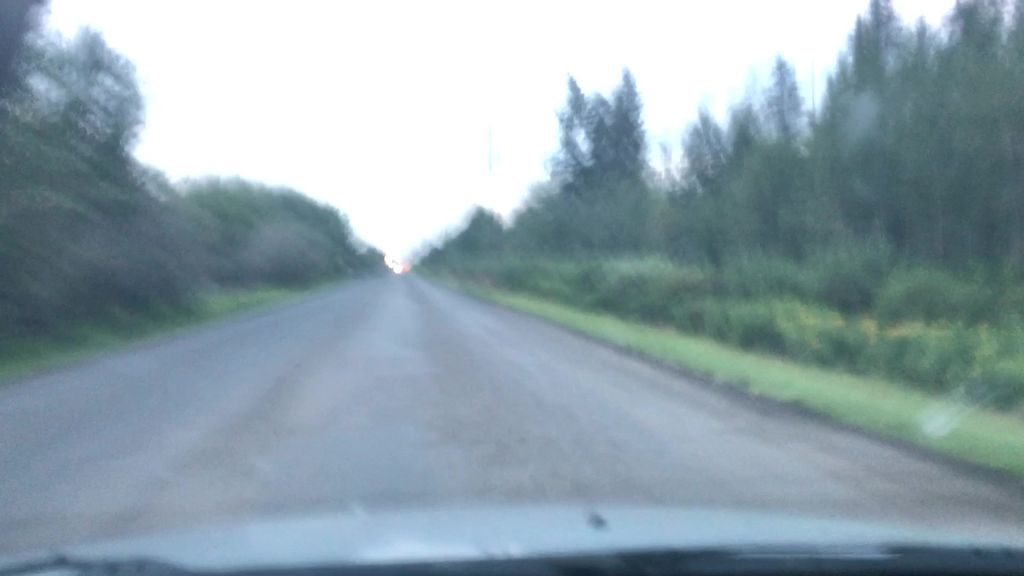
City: edmonton